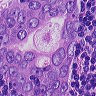
Metastatic tissue present: yes